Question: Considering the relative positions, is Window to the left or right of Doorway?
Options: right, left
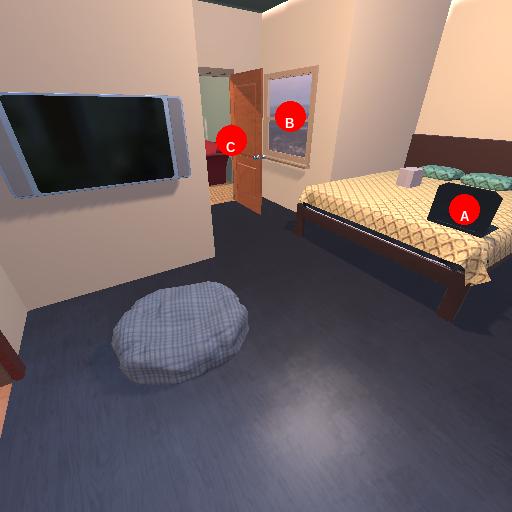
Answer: right